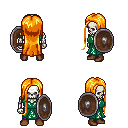
a pixel art fantasy rpg character, male body template, skeleton, sash dress, magenta pants, light blonde extra-long hairstyle, brown shoes, shield, four views (front, back, left, right), 2x2 character sprite sheet, small pixel art, hard edges, no anti-aliasing